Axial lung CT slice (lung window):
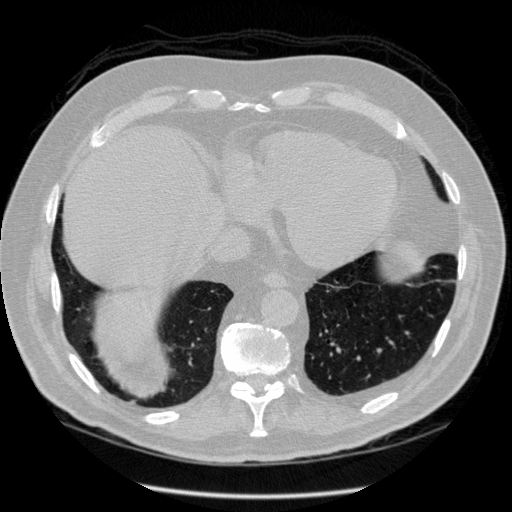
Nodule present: no